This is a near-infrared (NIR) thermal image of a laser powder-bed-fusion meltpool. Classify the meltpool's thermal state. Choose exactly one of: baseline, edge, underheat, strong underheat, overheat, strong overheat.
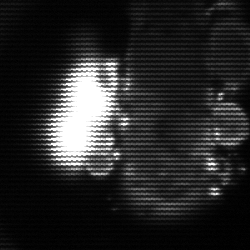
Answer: strong underheat